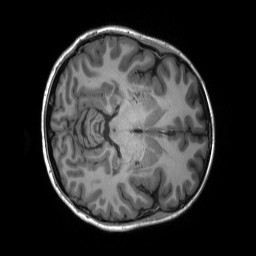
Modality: T1w
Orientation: axial
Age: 25
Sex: female
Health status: healthy
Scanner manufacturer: siemens
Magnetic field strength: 3 T
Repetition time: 2.3 s
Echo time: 0.00229 s